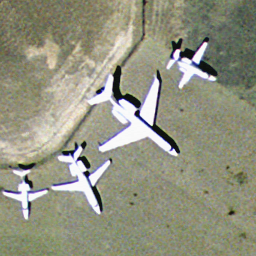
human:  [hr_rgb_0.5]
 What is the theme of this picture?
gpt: airport

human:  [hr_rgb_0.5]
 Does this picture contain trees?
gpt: no

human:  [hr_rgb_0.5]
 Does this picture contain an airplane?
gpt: yes